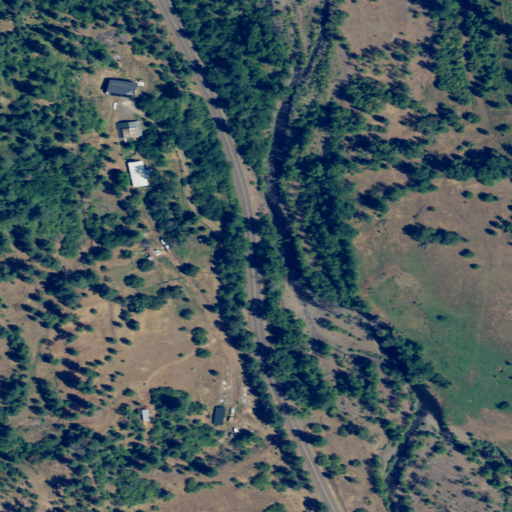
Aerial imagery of valley in Oregon named Plummer Gulch containing shrub, evergreen forest, open development, grassland, low intensity development, and pasture